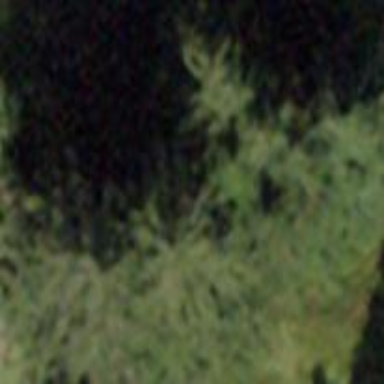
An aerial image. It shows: Forest area.